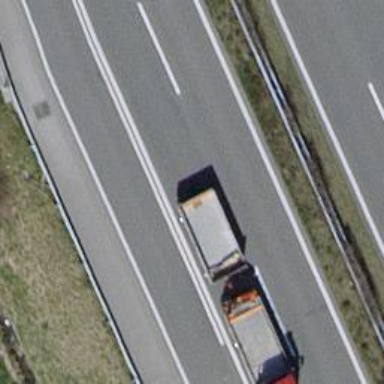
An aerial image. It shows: Motorway bridge.